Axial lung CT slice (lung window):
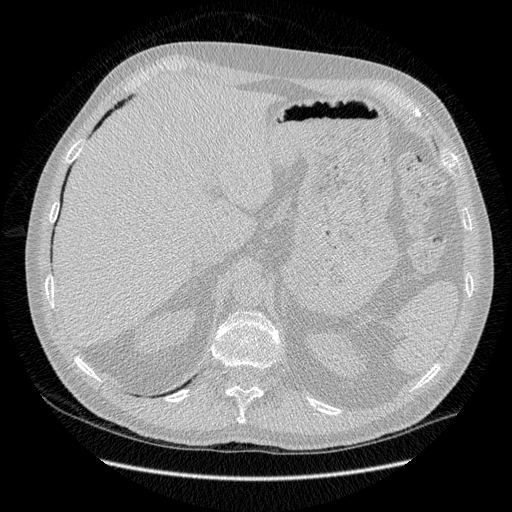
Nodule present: no